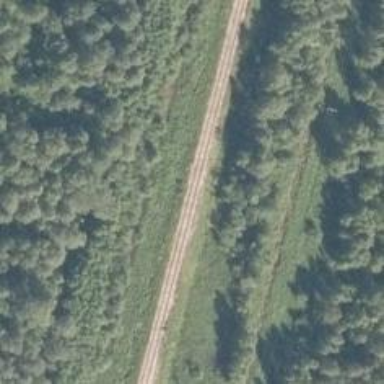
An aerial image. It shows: Railway track of B1 class.